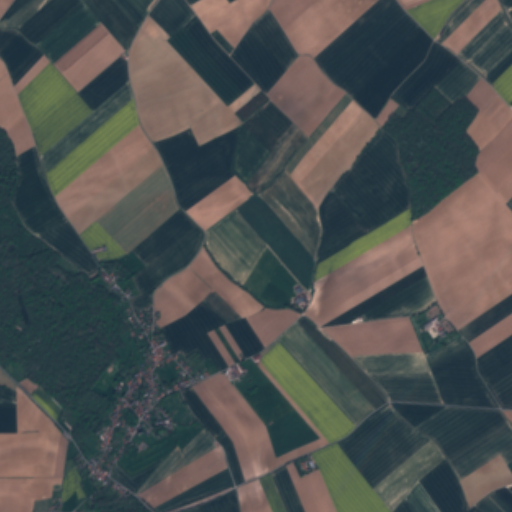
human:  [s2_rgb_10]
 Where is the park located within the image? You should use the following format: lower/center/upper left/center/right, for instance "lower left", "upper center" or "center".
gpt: The park is located in the lower left of the image.
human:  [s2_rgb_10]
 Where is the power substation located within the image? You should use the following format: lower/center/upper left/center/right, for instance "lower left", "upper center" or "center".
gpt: The power substation is located in the lower left of the image.
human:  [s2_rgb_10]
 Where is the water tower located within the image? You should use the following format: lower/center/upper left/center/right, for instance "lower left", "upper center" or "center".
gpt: The water tower is located in the lower left of the image.
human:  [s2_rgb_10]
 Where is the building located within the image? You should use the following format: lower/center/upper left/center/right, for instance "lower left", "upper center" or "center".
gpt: There is no building in the image.